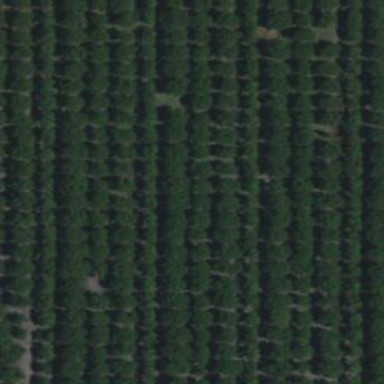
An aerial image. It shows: Orchard.